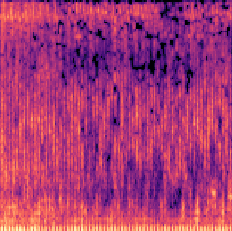
Sound class: Helicopter